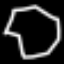
Label: octagon